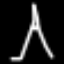
Label: The Eiffel Tower